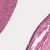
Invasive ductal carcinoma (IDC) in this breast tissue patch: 0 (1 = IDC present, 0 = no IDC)